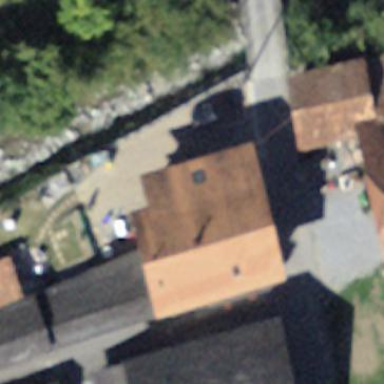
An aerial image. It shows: Residential building.